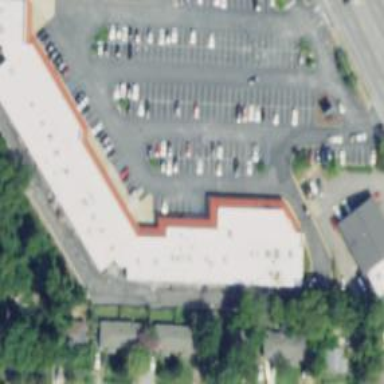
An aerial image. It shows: Supermarket.